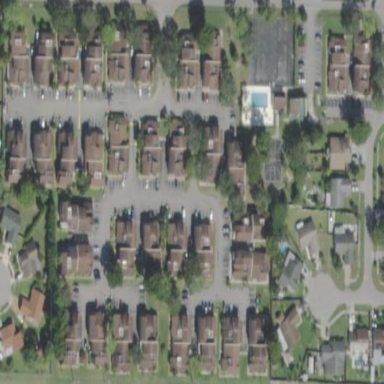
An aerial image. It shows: Condominium in residential area.